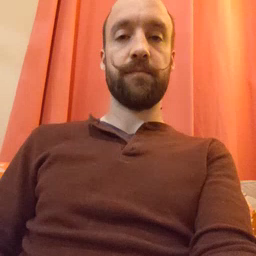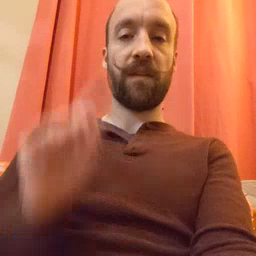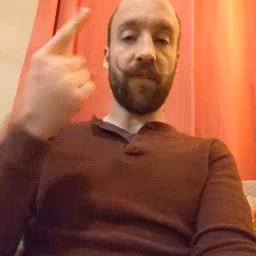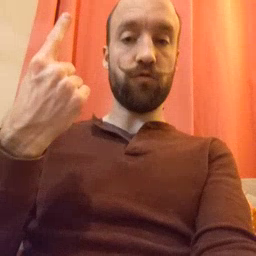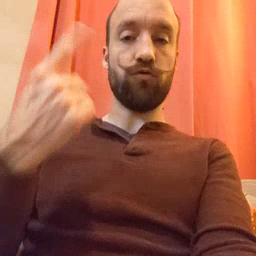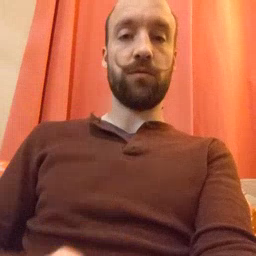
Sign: first